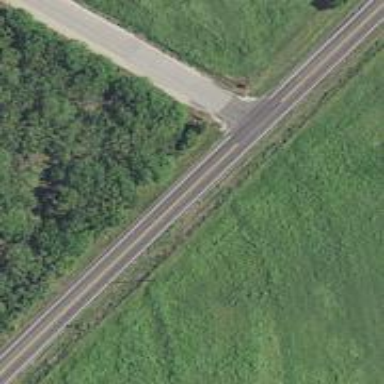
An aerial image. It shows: Tertiary road.